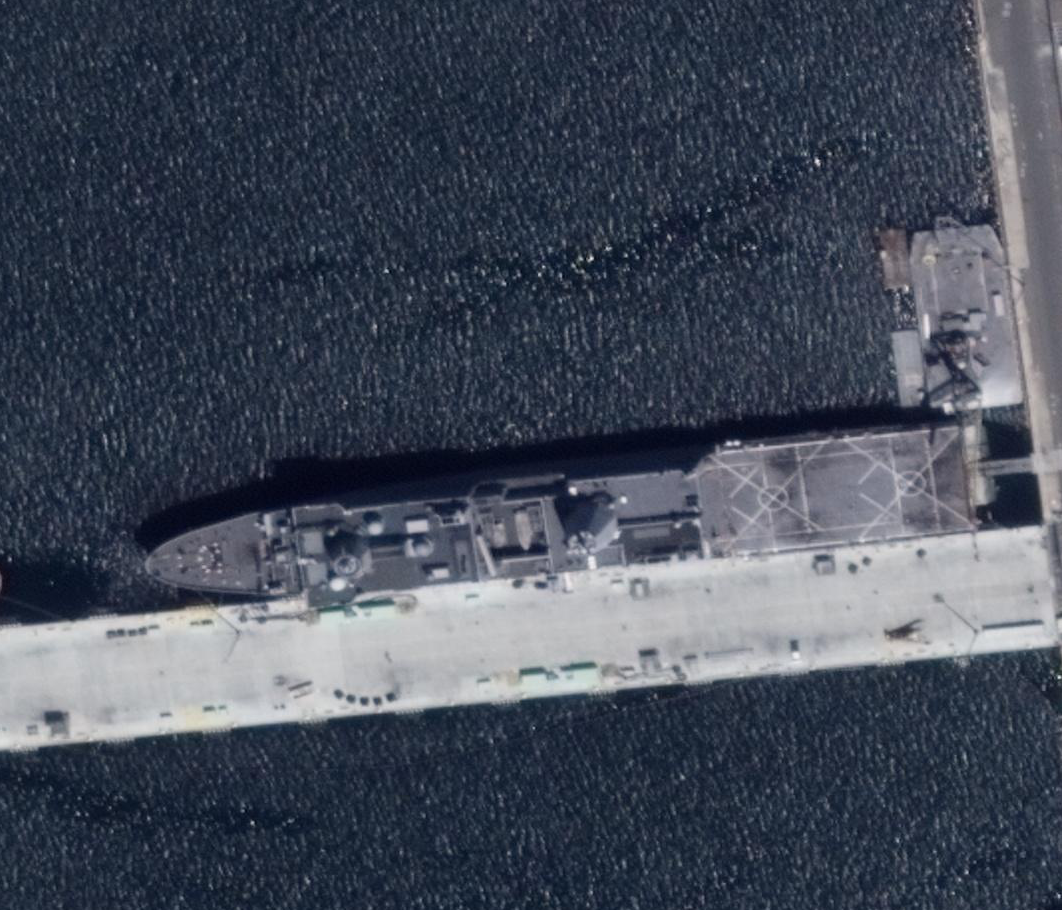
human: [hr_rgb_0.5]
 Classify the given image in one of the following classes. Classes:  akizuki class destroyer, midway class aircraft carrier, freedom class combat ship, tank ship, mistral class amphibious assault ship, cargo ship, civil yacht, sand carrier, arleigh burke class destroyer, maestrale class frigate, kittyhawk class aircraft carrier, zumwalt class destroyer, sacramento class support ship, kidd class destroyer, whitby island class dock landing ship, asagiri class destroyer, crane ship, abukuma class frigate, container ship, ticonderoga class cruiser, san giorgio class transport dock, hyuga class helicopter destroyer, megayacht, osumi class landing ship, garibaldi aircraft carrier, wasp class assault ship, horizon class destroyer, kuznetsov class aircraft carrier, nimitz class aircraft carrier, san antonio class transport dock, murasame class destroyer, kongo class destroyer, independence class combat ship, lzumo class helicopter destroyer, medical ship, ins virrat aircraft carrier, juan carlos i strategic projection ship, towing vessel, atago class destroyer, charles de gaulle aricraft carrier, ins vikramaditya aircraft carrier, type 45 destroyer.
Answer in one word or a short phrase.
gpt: San Antonio class transport dock